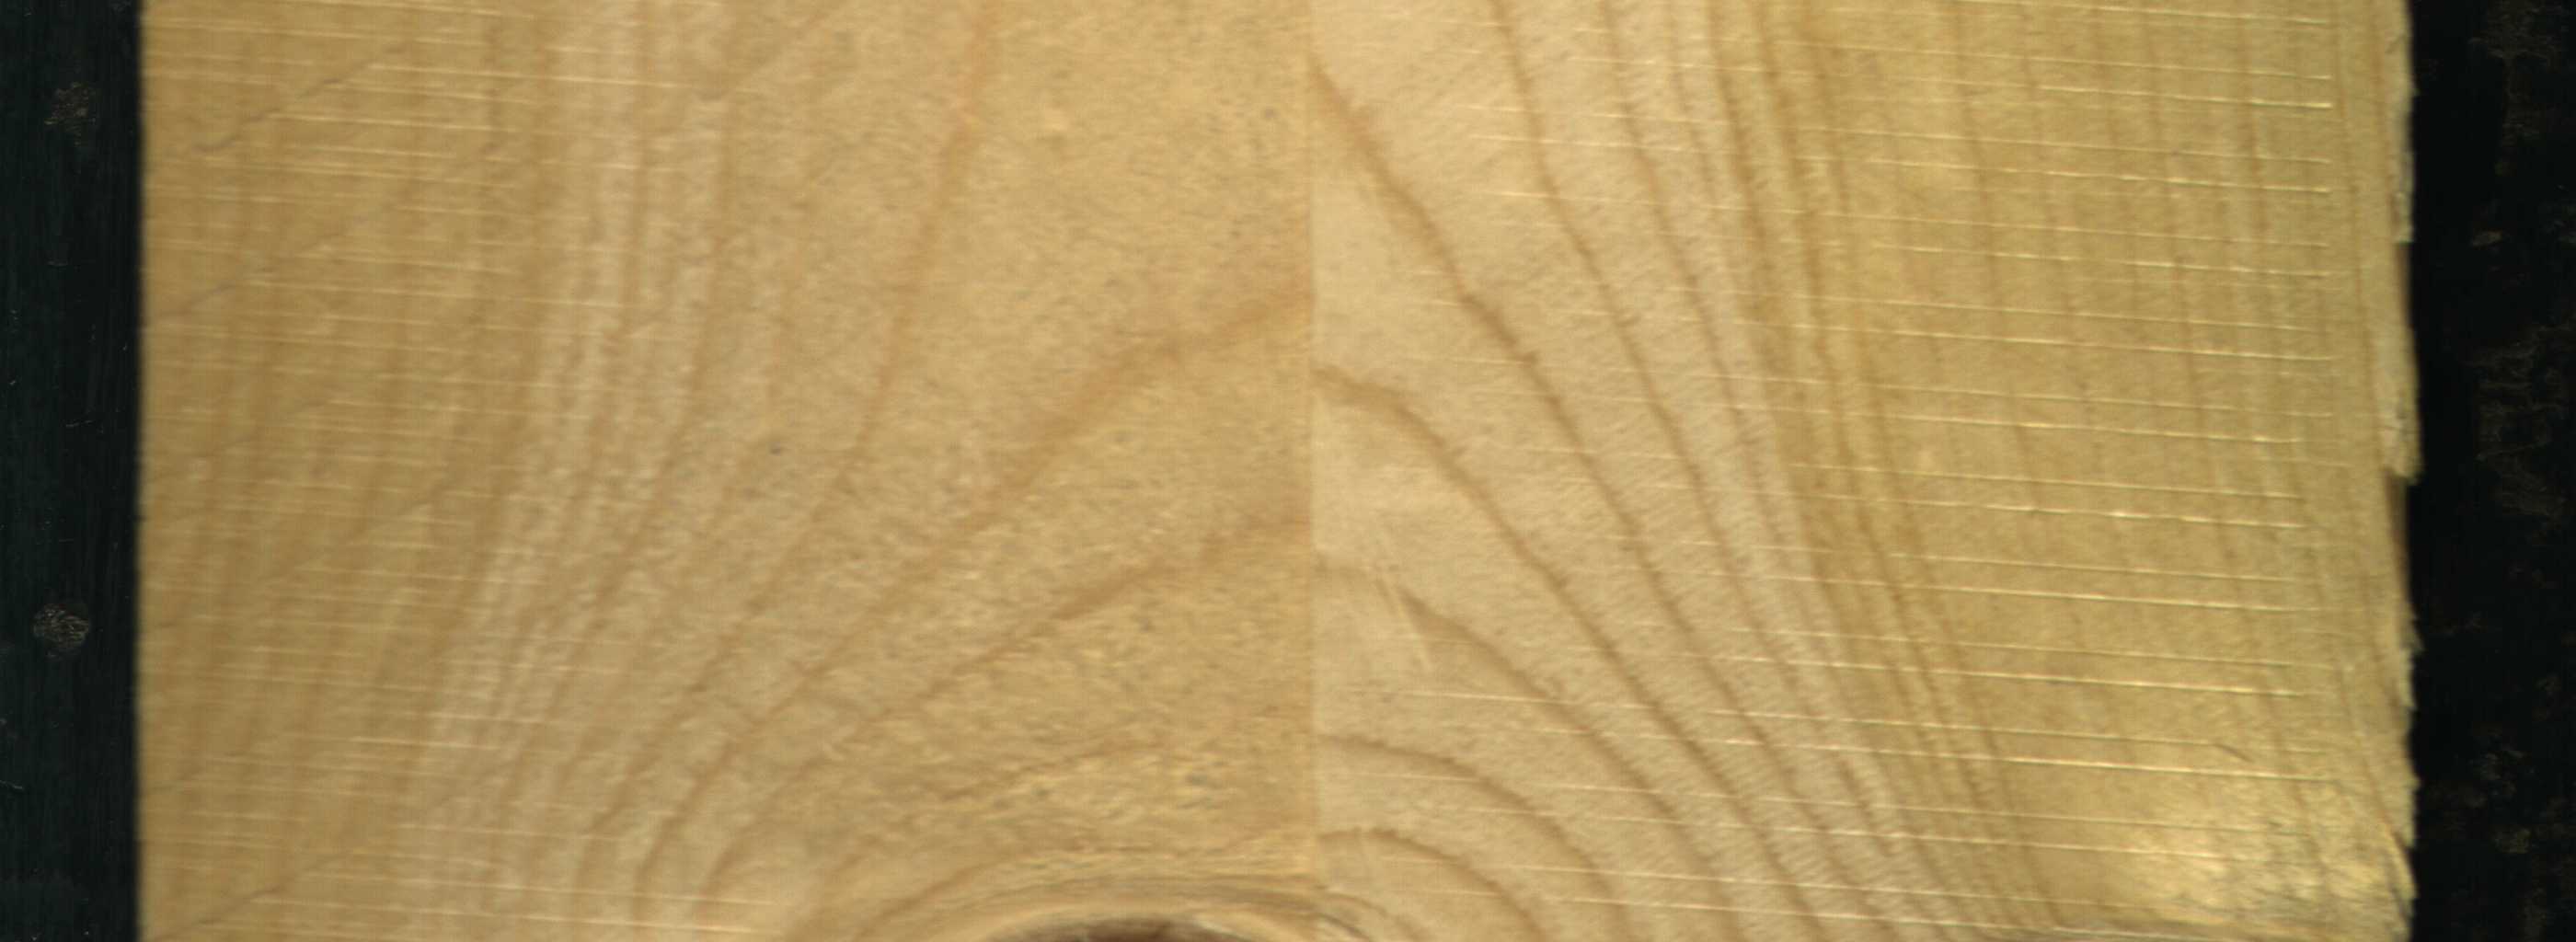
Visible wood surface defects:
Live_Knot